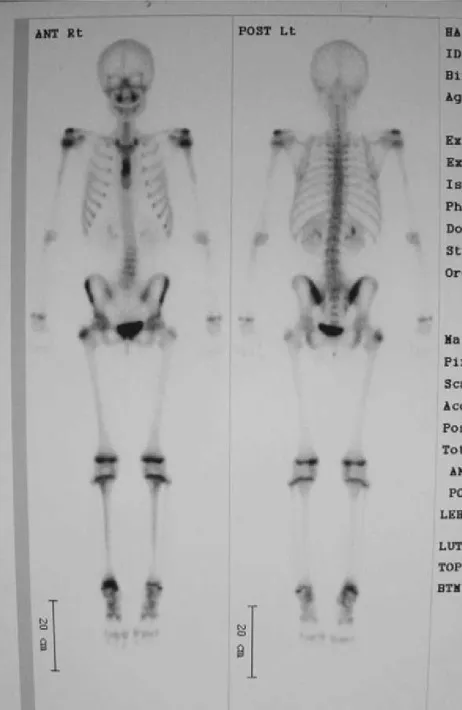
Technetium bone scintigraphy reveals increased uptakes in the sternum, the greater trochanter of the right femur, and the right distal tibia.
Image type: radiology (scintigraphy)